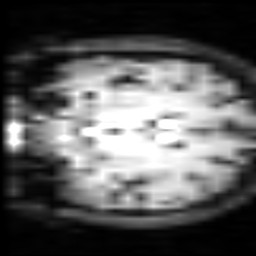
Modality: inplaneT2
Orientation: coronal